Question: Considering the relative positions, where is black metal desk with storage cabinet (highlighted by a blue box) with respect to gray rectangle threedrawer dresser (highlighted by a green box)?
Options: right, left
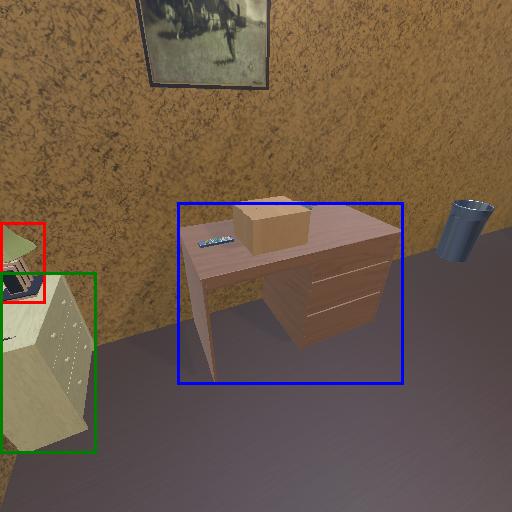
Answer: right